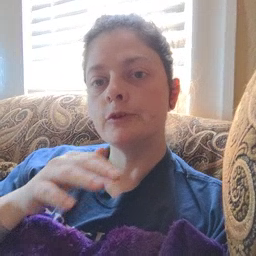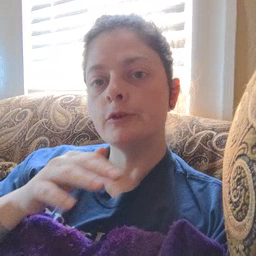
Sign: will